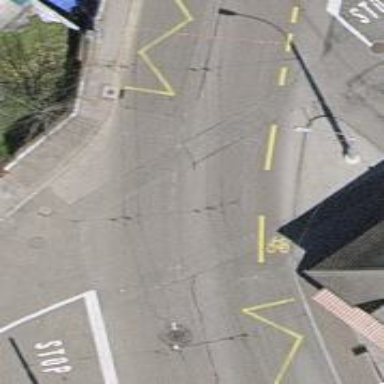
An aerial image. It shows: Residential road with asphalt surface. There are sidewalks on both sides. Trolley wires are installed along the road.